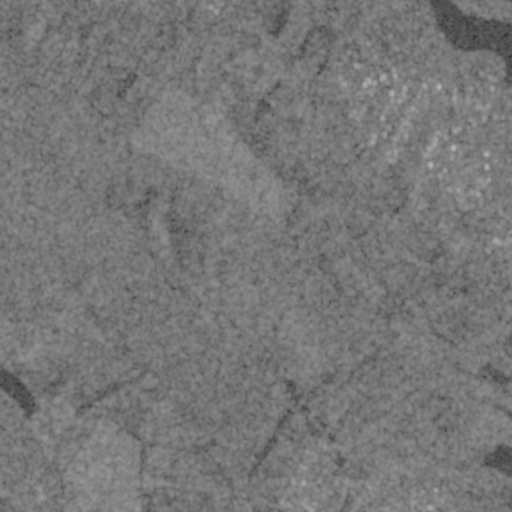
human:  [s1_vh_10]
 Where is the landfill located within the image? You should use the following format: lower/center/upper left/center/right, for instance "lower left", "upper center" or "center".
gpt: The landfill is located in the upper left of the image.
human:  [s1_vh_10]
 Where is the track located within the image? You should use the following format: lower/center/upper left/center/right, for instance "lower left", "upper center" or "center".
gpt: The track is located in the lower right of the image.
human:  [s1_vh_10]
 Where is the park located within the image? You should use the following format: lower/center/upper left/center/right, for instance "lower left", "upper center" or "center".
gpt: There is no park in the image.

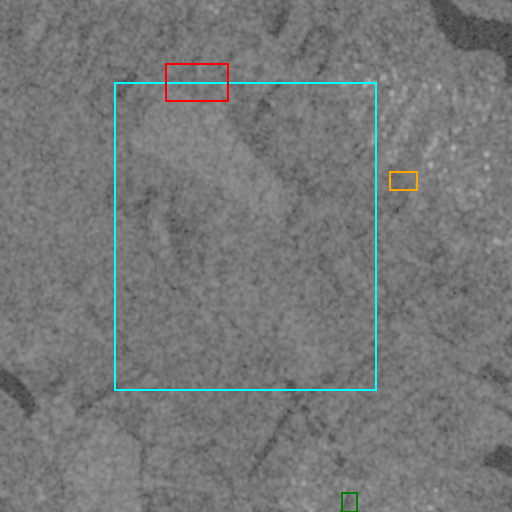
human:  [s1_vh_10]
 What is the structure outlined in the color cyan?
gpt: The structure outlined in cyan is a crop field.
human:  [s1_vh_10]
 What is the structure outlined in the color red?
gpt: The structure outlined in red is a landfill.
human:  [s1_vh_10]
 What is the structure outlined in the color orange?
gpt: The structure outlined in orange is a park.
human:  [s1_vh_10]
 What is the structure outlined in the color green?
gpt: The structure outlined in green is a track.
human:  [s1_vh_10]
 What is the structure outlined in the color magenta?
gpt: There is no magenta outline.